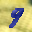
Label: 9